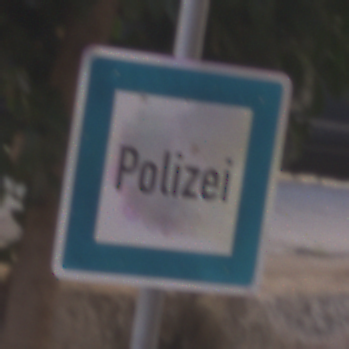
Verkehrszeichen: Polizei
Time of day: MorningAfternoon
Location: Outdoor (Urban)
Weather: Clear
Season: NotSpecified
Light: Natural